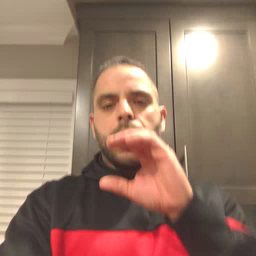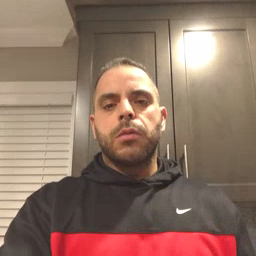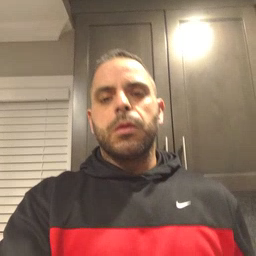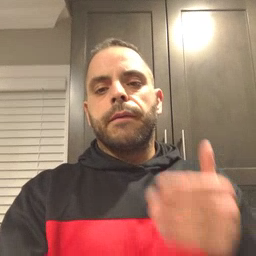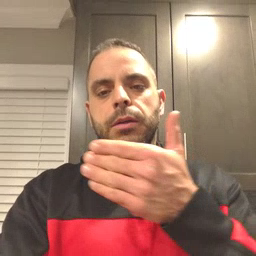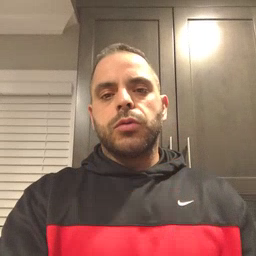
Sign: fish